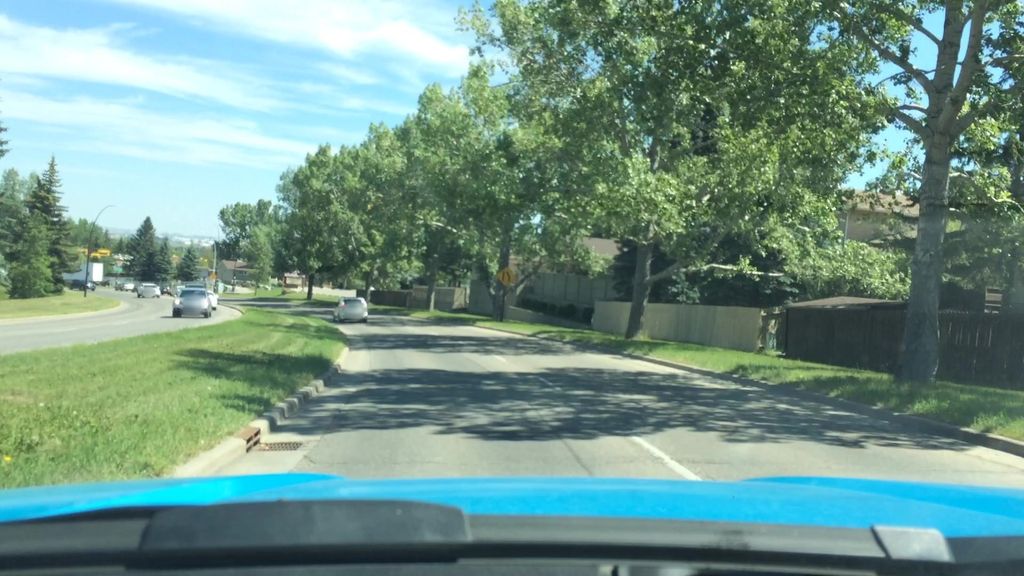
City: calgary